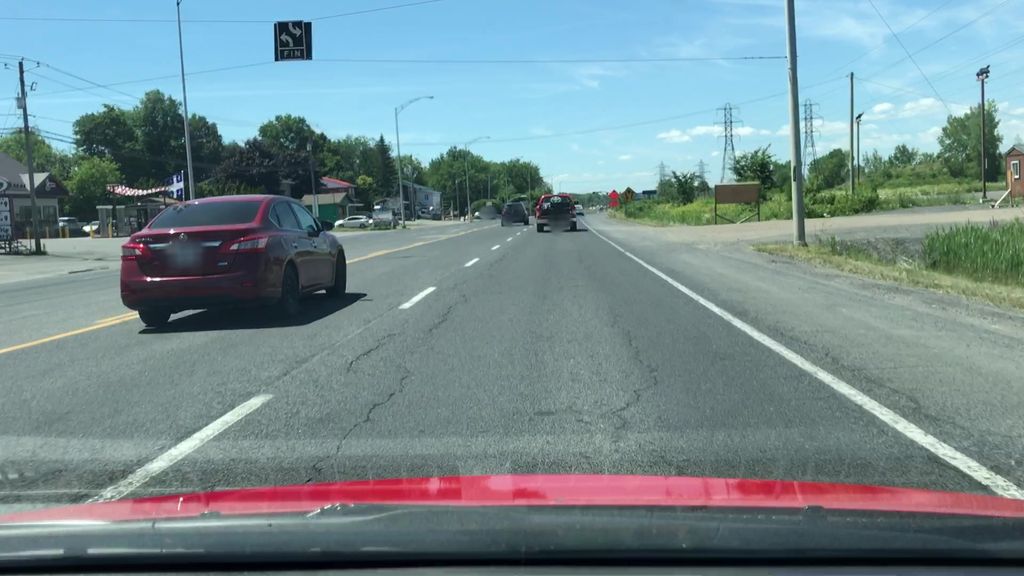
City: montreal